Question: I am trying to draw a circle by given percentage. For example if the value 50 is given I would draw a half circle. I tried it with the first solution from <URL>.
'''
<Path Fill="Yellow"
Data="M0,0 L0,-100 A100,100 0 0 1 70.7,-70.7 z" />
'''
This didn't work for me and displayed this in the designer:

How could I modify the first solution or are there any better solutions to draw a sector of a circle for my case?
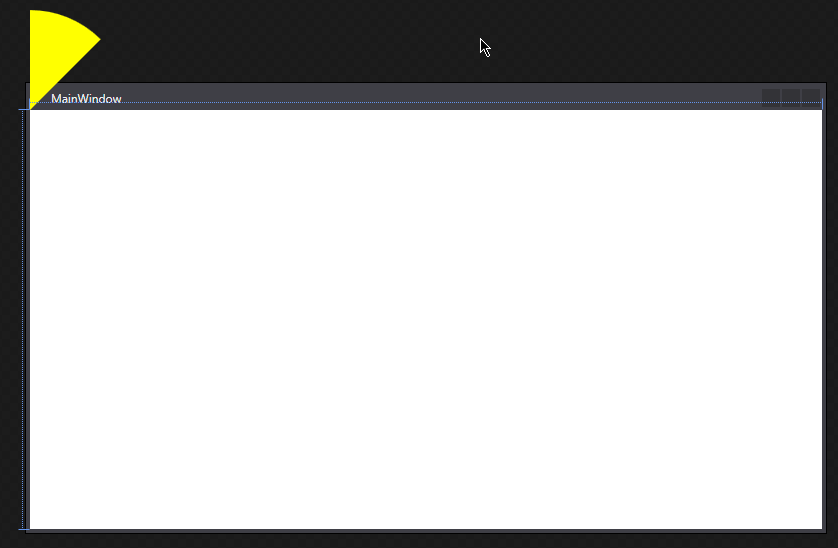
Answer: This will work, but you'll have to calculate the '70.7' values, and pass them to your XAML with a binding.
To convert an angle to x and y coordinates you need the 'Math.Sin' and 'Math.Cos' functions, which take an angle in radians. You can convert a percentage to an angle in radians by multiplying by '2*PI' and dividing by 100%, which can be combined like this:
'''
var x = Math.Cos(myAngle * Math.Pi / 50)
var y = Math.Sin(myAngle * Math.Pi / 50)
'''